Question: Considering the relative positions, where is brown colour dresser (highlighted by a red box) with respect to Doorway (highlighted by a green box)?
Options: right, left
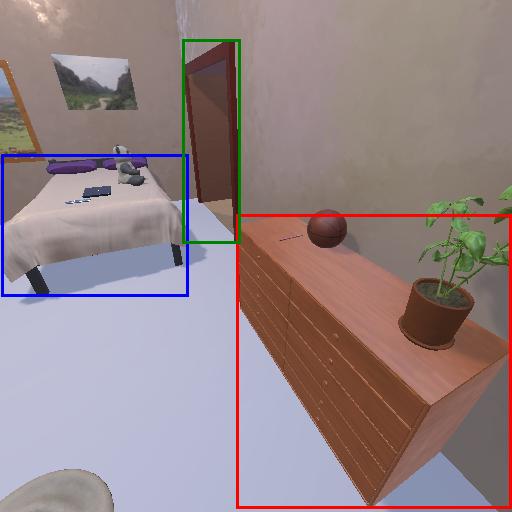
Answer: right